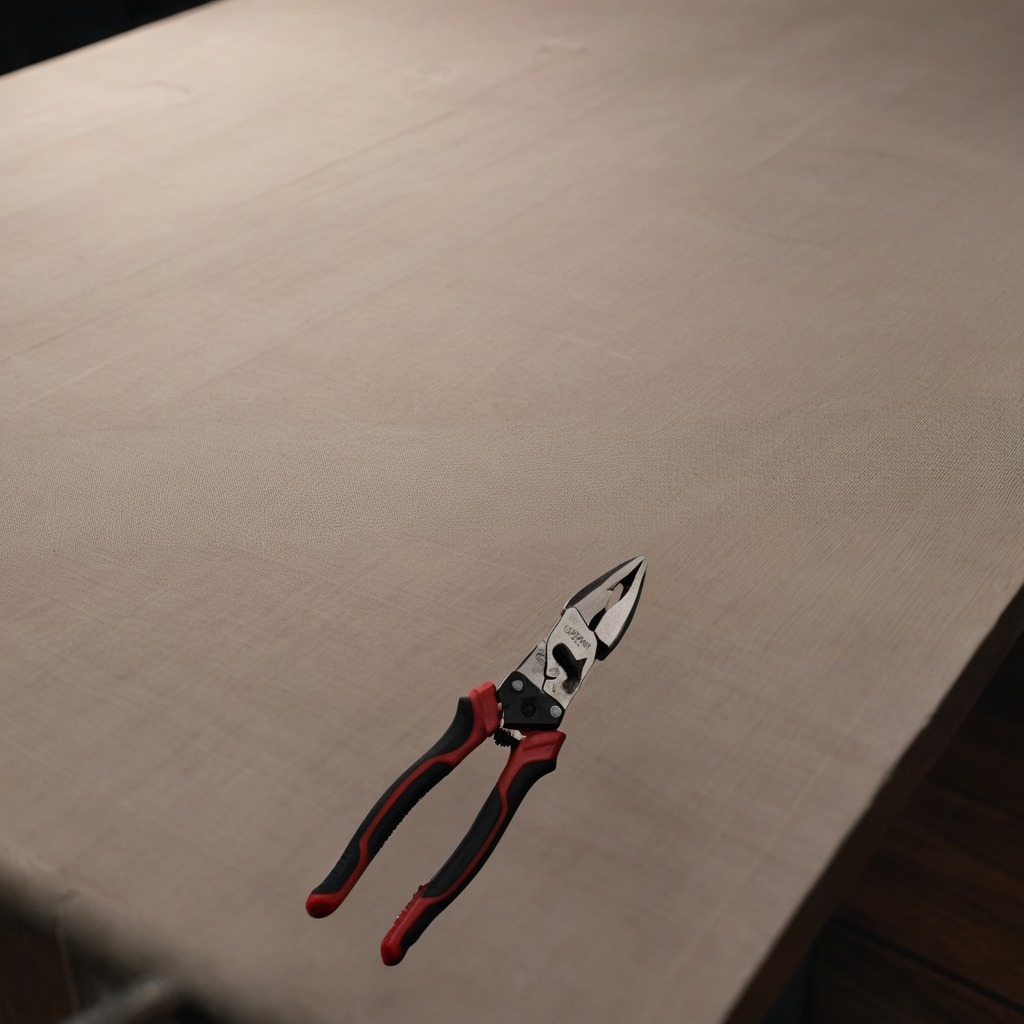
A plier lies on a wooden table.